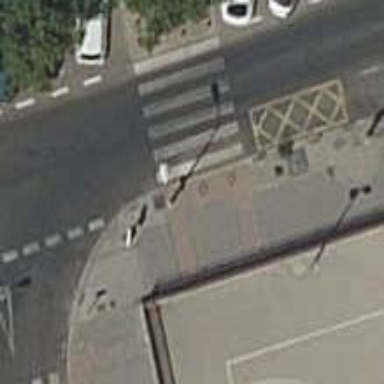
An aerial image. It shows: Bollard.